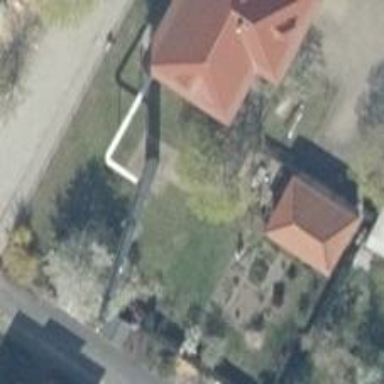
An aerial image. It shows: Mast tower used for communication.